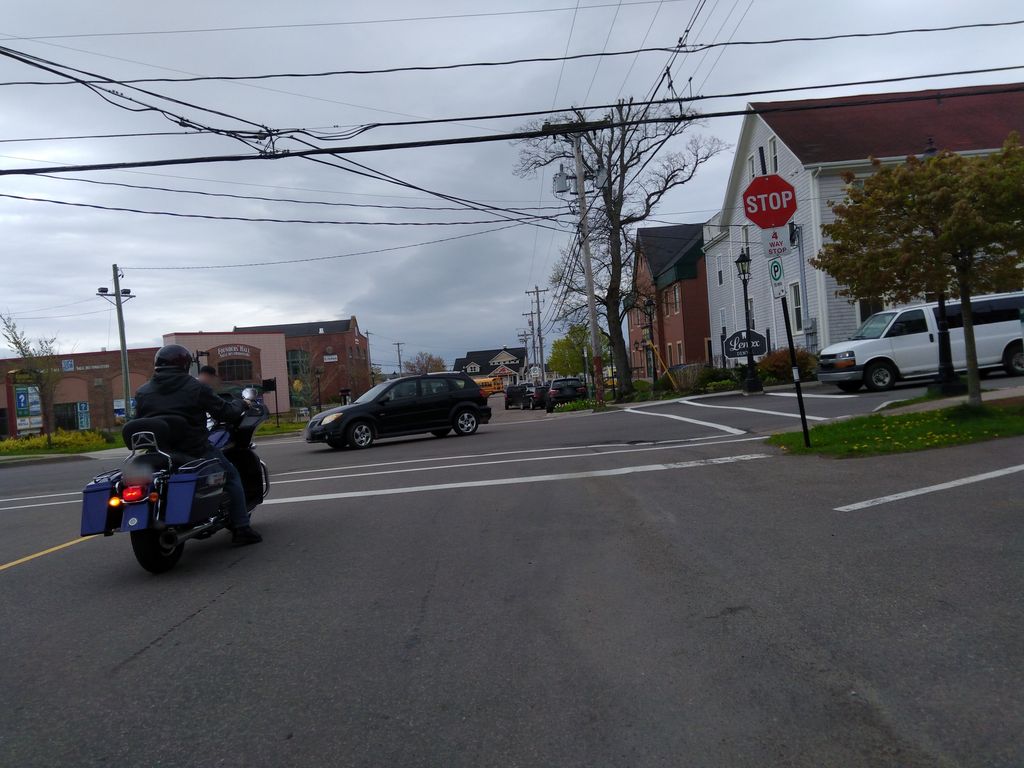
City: charlottetown